Question: I have a table that contains two columns.

in the first two rows the values for the columns are reversed, how would I select one record for every instance where one STATION_1_I equals another records STATION_2_I and its STATION_2_I equals STATION_1_I.
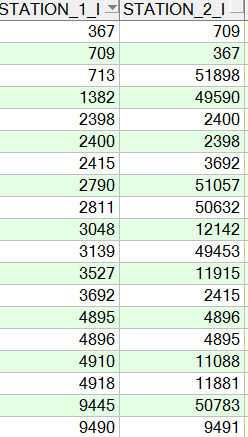
Answer: <URL> will remove duplicates for you
'''
select "station_1_I", "station_2_I" from mytable
intersect
select "station_2_I", "station_1_I" from mytable
where "station_2_I" < "station_1_I"
'''
<URL>